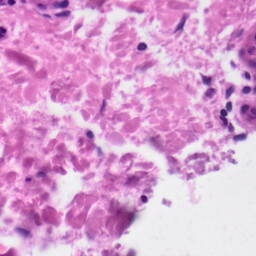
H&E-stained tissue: Skin